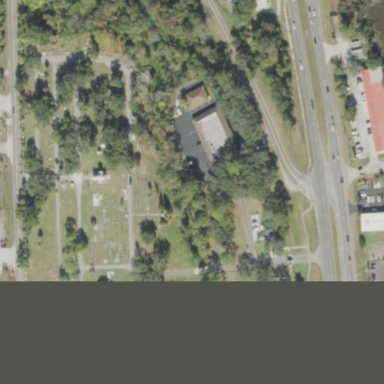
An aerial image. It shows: Cemetery.